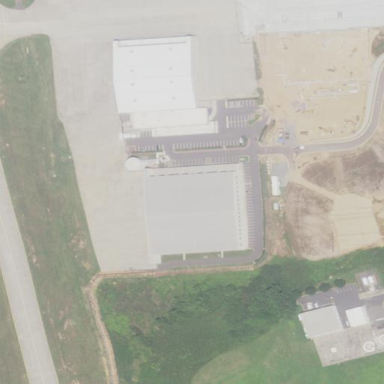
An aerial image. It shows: Apron at the airport.